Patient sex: F
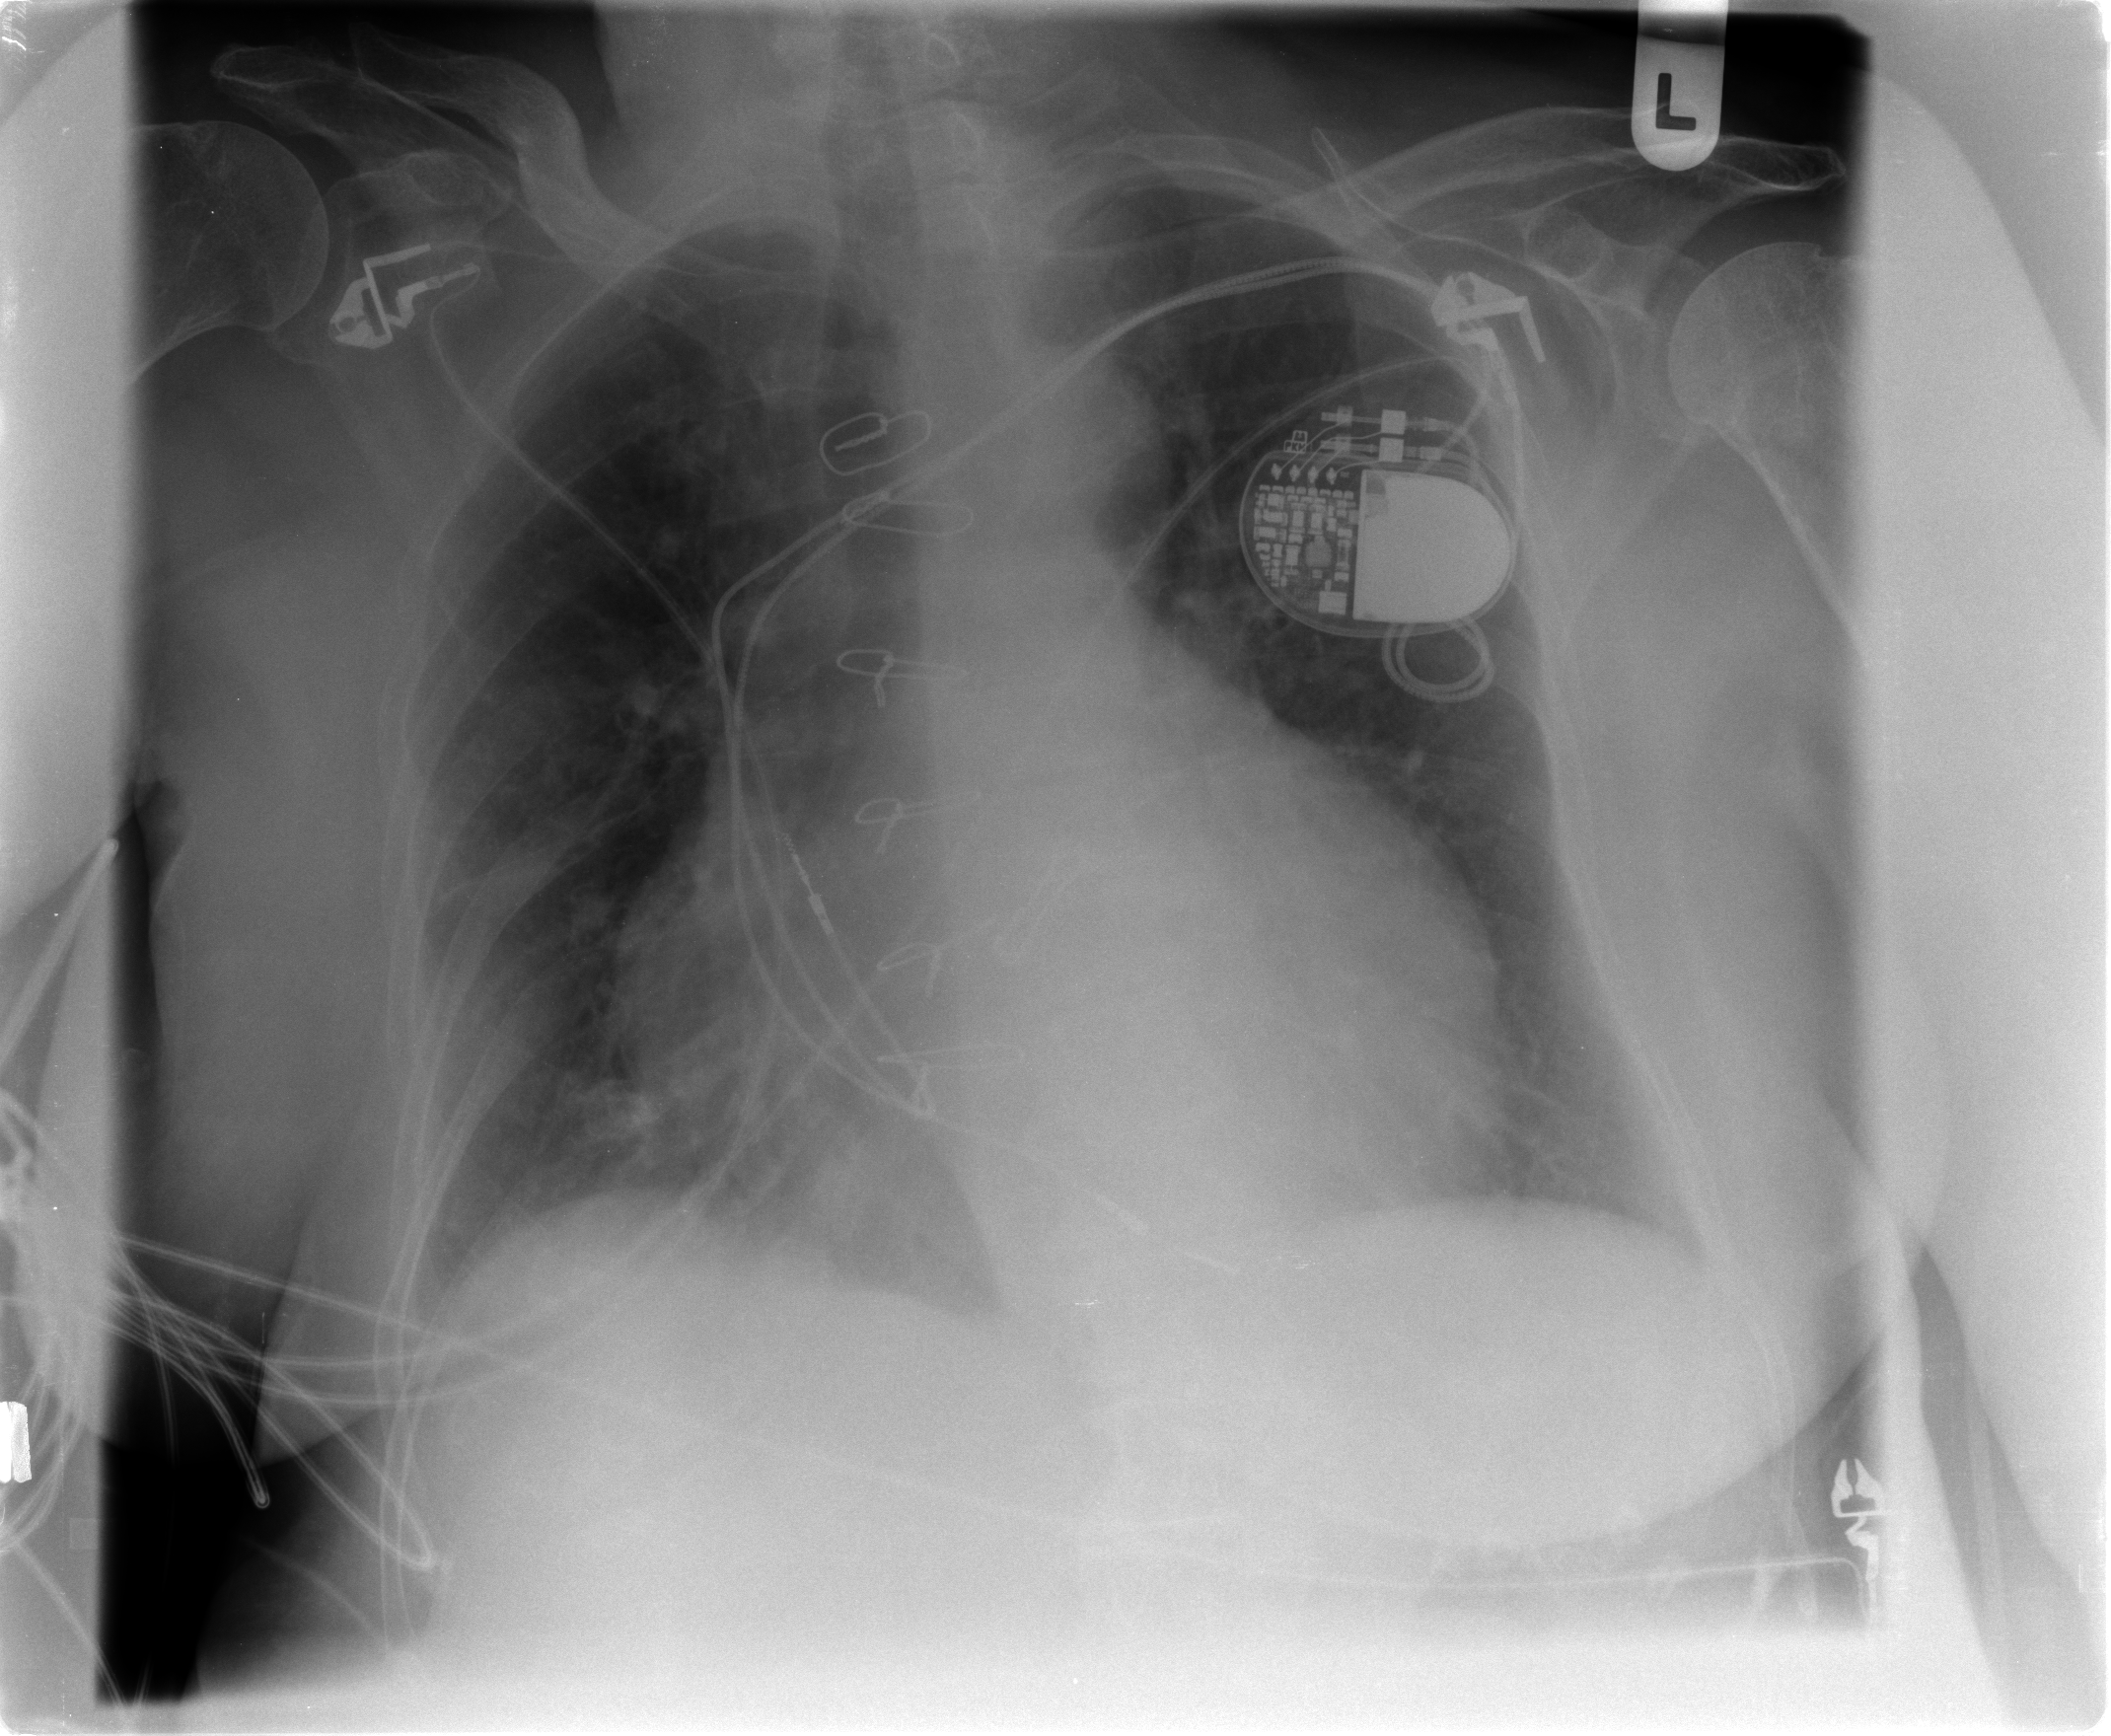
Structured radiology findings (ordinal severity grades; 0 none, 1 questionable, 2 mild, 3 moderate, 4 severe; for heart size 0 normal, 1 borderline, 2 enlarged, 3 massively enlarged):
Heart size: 3
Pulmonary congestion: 1
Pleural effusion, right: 0
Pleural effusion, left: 0
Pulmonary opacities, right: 2
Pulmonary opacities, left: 0
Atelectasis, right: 2
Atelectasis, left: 2